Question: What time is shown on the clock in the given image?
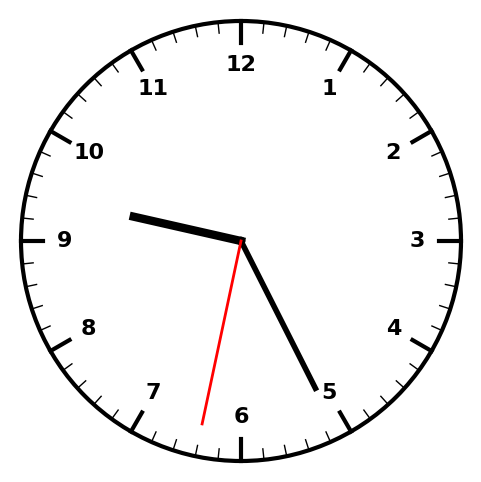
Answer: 09:25:32